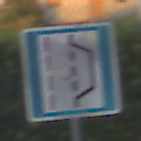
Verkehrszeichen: NothalteUndPannenbucht
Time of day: SunriseSunset
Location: Outdoor (Urban)
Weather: Clear
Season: NotSpecified
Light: Natural